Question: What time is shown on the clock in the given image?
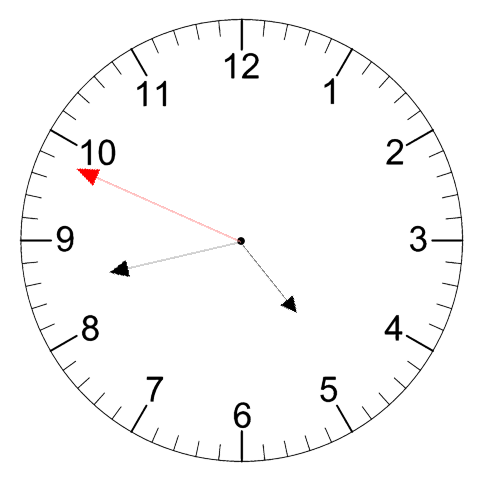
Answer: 04:42:49